Aerial crown-view tile of a tropical tree (Barro Colorado Island, Panama), acquired 20250915:
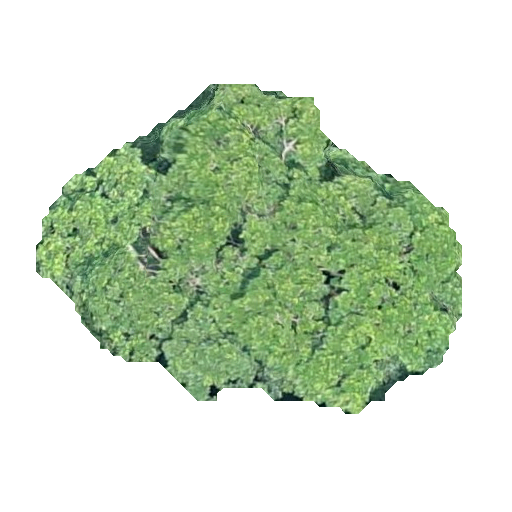
Species: Simarouba amara
GBIF accepted scientific name: Simarouba amara
Crown area: 137.232 m²